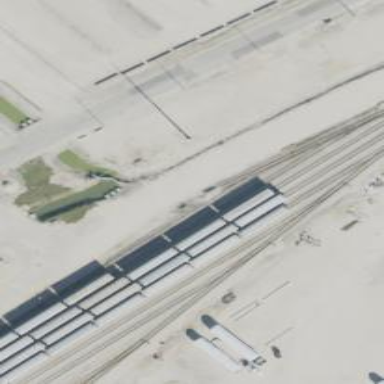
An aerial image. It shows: Railway yard.